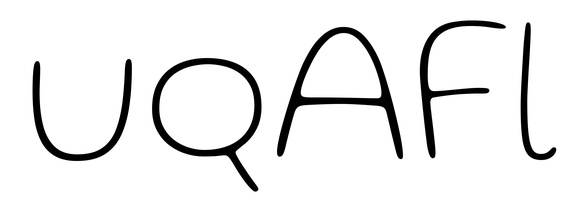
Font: Gluten_Thin